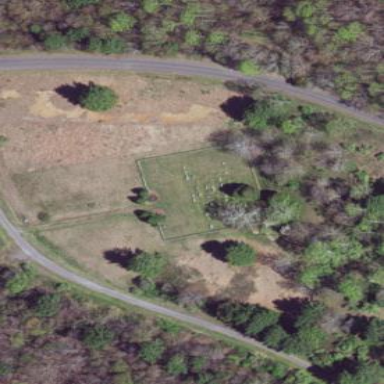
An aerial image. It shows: Cemetery.